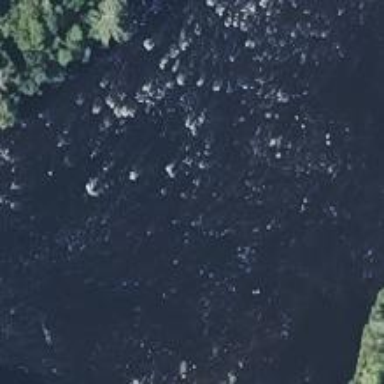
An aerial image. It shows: Scene featuring rapids in waterway.